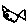
Label: fish